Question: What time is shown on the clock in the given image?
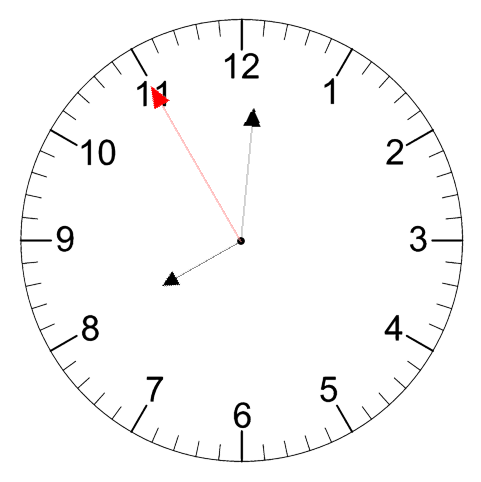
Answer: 08:00:55